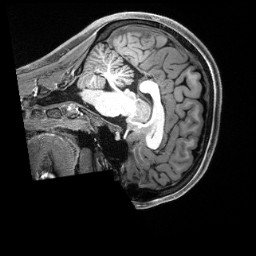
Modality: T1w
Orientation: sagittal
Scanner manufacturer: siemens
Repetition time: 2.5 s
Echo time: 0.00231 s